Interaction volume radius: 10 \u00c5
Interaction volume height: 35 \u00c5
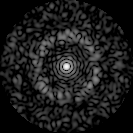
Disorder parameter: 0.8077